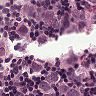
Metastatic tissue present: yes